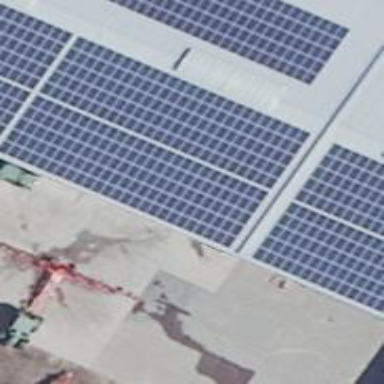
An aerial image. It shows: Solar photovoltaic panel generator producing electricity as small installation.